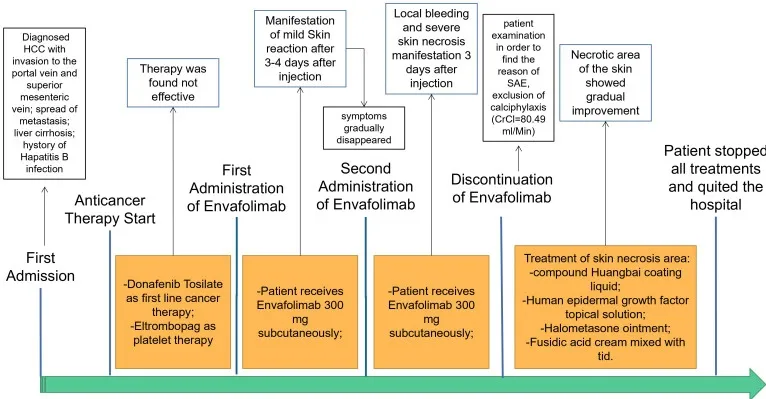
Treatment history of this case.
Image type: chart (chart)